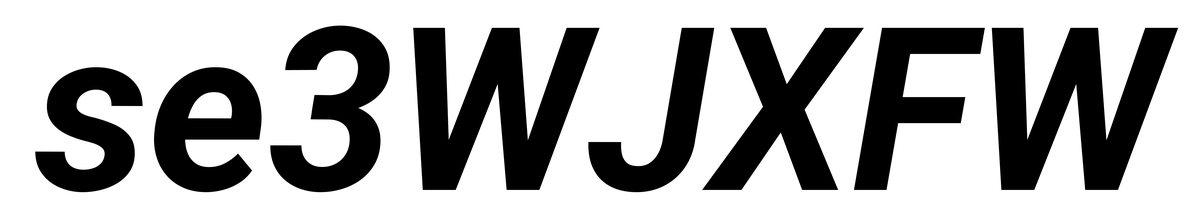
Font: Roboto-Italic_Bold_Italic